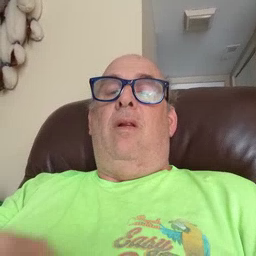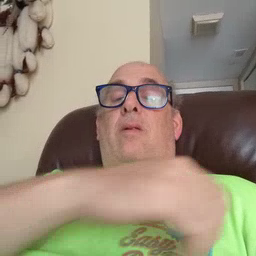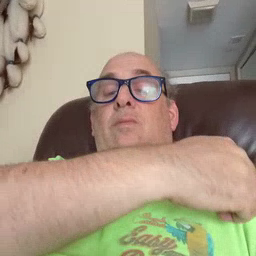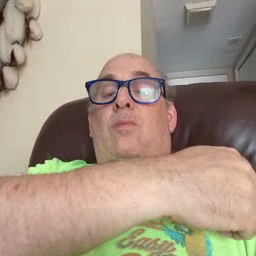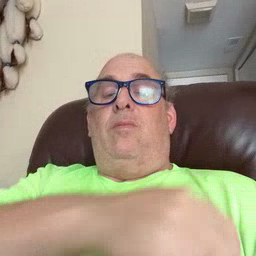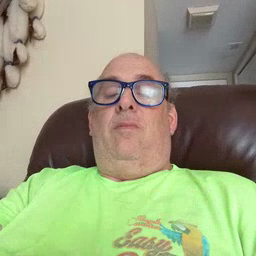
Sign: arm